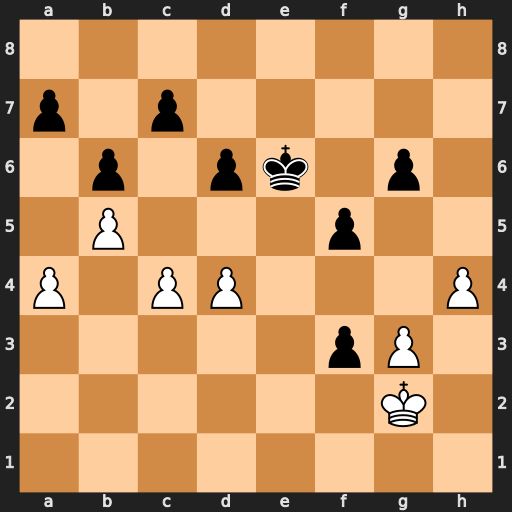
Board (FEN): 8/p1p5/1p1pk1p1/1P3p2/P1PP3P/5pP1/6K1/8
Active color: w
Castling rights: -
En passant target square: -
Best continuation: Kxf3 d5 cxd5+ Kxd5 Kf4